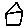
Label: house